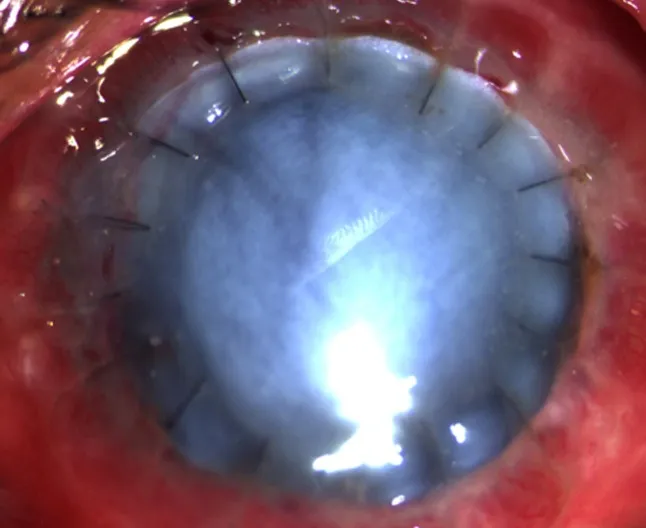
Slit lamp photograph of eye at the first day postoperatively showing a tectonic graft held in place with #16 interrupted nylon 10-0 sutures.
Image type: medical_photograph (other_medical_photograph)